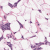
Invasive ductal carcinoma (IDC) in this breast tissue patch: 1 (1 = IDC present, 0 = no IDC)